Question: Do you know why the <URL> in order to create the check digit performs a sum by doubling the value of each even placed char instead of perfoming a simple sum of all chars?
In pseudo-code words:
given:
'''
var s = "some string i want to create check digit";
'''
do you know why Luhn mod N does basically this:
'''
for(i from s.length-1 to 0)
if(i is even)
checkdigit += chr2int(s[i]) * 2;
else
checkdigit += chr2int(s[i]);
'''
instead of simply doing a sum
'''
for(i from s.length-1 to 0)
checkdigit += chr2int(s[i]);
'''
they can still both terminate with a 'mod' operation to make the checkdigit fit into one char
'''
return int2chr( chr2int('a') + (checkdigit mod 25) );
'''
---

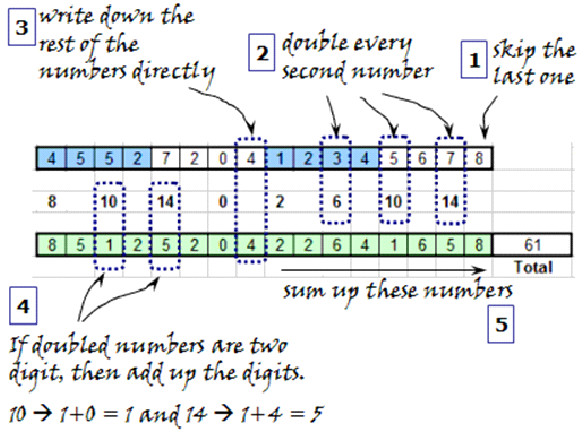
Answer: Checkdigit characters are designed to prevent accidental mangling of an input, for example when a clerk enters the number via keyboard.
If just a sum is used both strings "ABCD" and "ABDC" would yield the same checksum ("A" + "B" + "C" + "D"), so simple swap errors could happen unnoticed.
However, taking parity into consideration, "ABCD" and "ABDC" will become (2"A" + "B" + 2"C" + "D") and (2"A" + "B" + 2"D" + "C") respectively, which are (likely) different numbers, so in this way we could detect if two characters were inadvertently swapped.